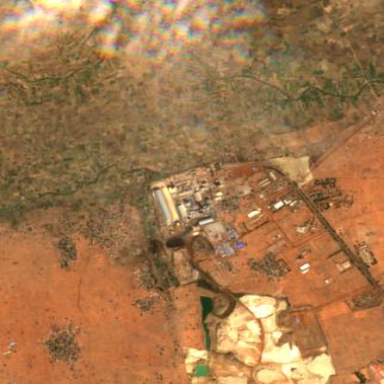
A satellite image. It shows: Industrial area dedicated to mineral processing.